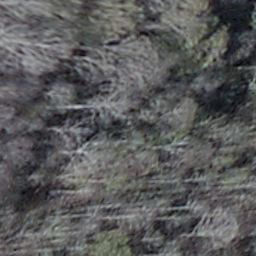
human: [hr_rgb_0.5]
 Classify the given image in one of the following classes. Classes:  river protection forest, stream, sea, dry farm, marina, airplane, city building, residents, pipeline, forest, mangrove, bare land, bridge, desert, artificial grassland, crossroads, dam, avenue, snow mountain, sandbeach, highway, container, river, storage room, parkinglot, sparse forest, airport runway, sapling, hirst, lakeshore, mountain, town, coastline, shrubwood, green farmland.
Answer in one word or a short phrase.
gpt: shrubwood